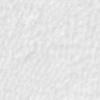
Label: no_change